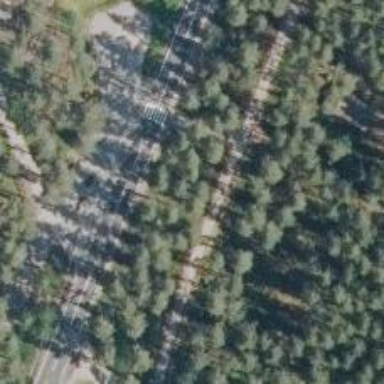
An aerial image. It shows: Cycleway.